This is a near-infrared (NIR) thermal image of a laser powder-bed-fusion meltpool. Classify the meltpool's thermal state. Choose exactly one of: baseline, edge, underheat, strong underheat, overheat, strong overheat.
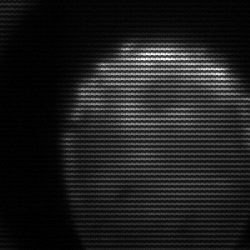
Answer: edge